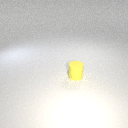
small yellow rubber cylinder